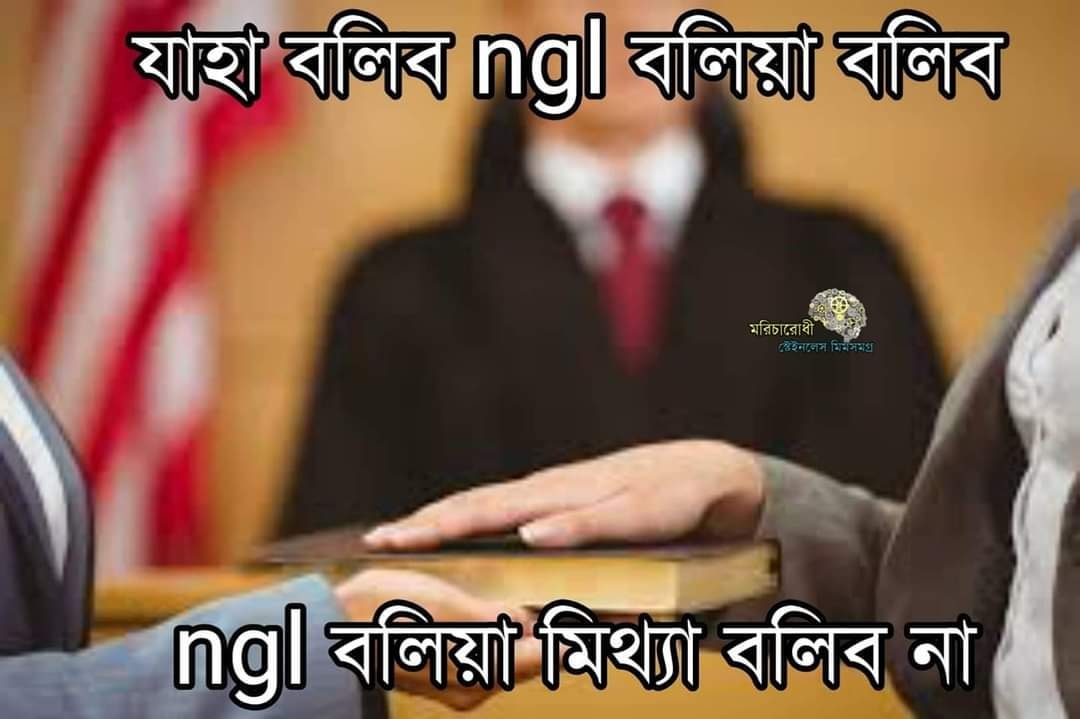
Caption: যাহা বলিব ngl  বলিয়া বলিব      ngl  বলিয়া মিথ্যা বলিব না
Label: non-hate